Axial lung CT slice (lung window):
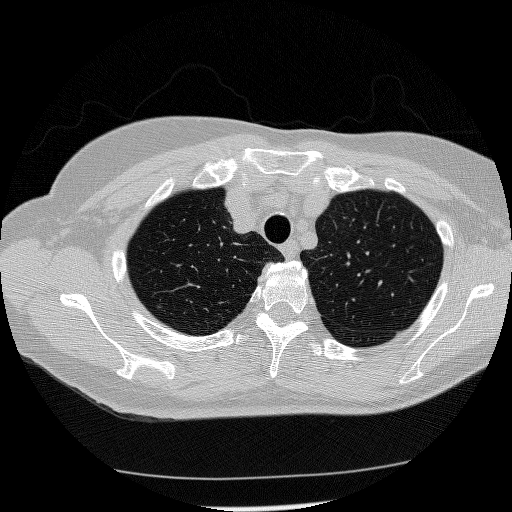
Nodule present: no